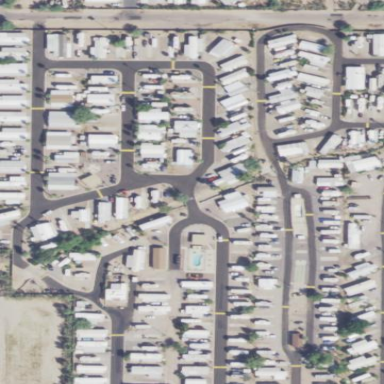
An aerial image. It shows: Residential area designated as trailer park.